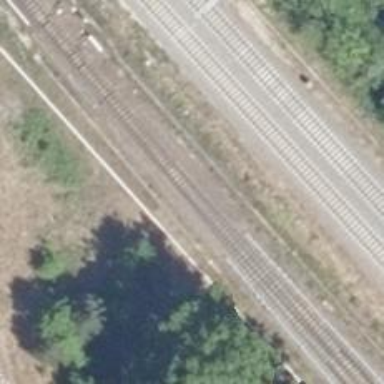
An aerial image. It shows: Railway switch with the turnout side on the right.